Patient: sex M, age 57
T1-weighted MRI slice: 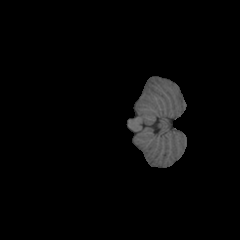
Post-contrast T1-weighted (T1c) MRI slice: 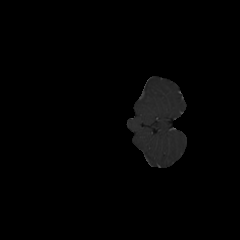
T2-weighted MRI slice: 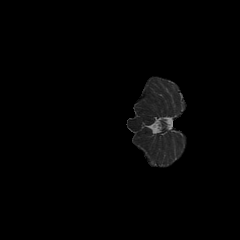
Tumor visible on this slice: no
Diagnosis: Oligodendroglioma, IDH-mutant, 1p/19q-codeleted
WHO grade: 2